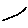
Label: line